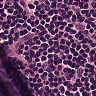
Metastatic tissue present: no